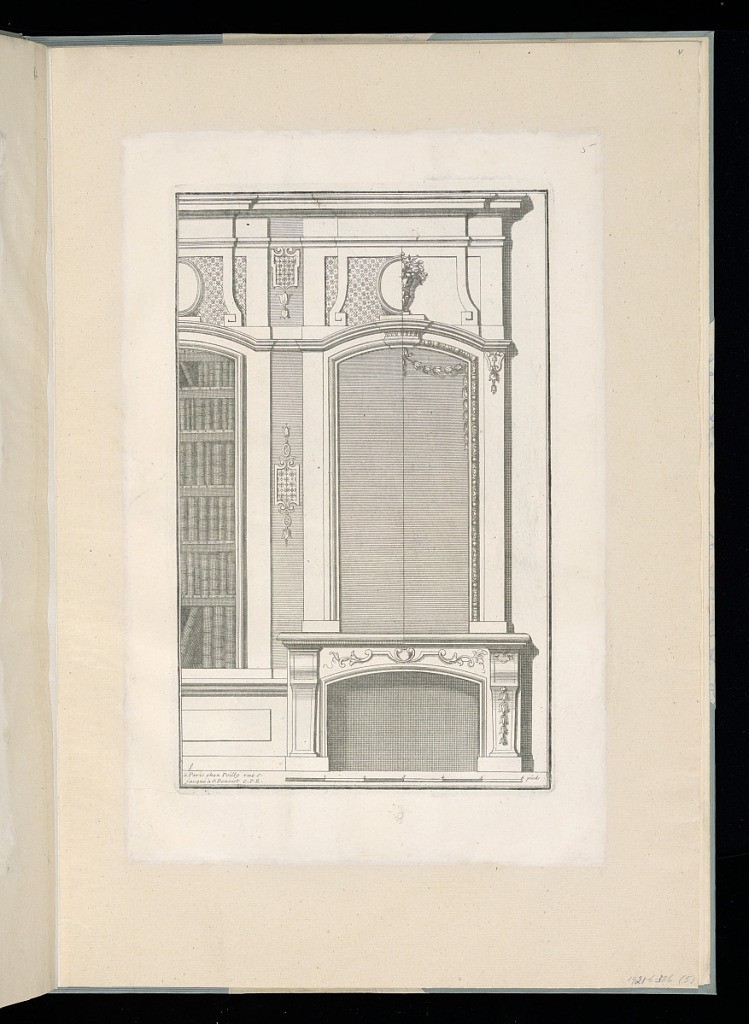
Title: Fireplace (Chimney Piece and Mantel) Design
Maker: François II de Poilly, French, 1666 – 1741
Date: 1712
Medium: Etching and engraving on laid paper
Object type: Print
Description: An interior wall elevation with a fireplace (chimney piece and mantel) to the right and a bookcase set into the wall to the left. The mantel and overmantel are split in half with two variations in the design. The right side of the overmantel mirror or frame features an egg and c-scroll running pattern and a festoon of fleurons, with a sculpted vase with leaves and berries above. The design on the left is plainer but with a diaper pattern and oval roundel above the overmantel. The front of the mantel is decorated with strapwork, c-scrolls and scrolling leaves (rinceaux). There is a scale below the fireplace.